Question: Count the number of objects in the diagram.
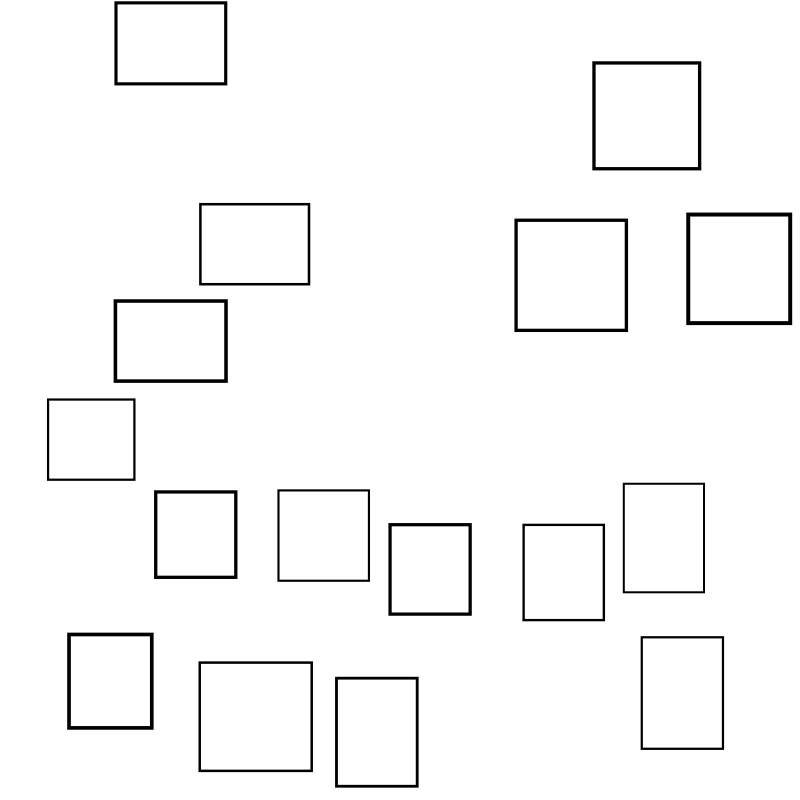
Answer: 16